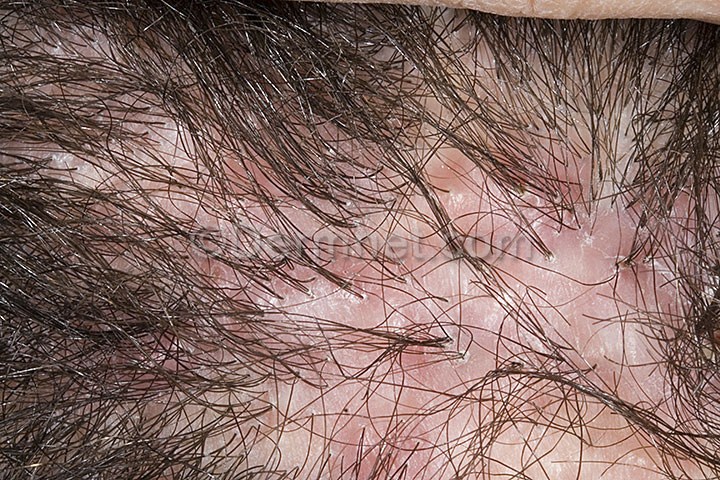
Disease: Hair Loss Photos Alopecia and other Hair Diseases